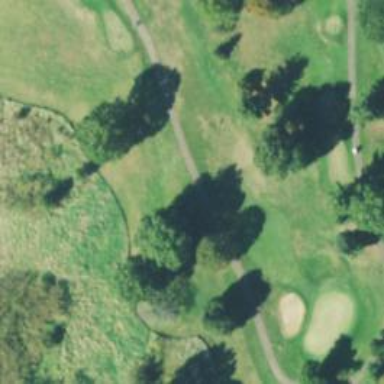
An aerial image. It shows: Grassy area designated as golf fairway.